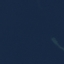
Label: SeaLake